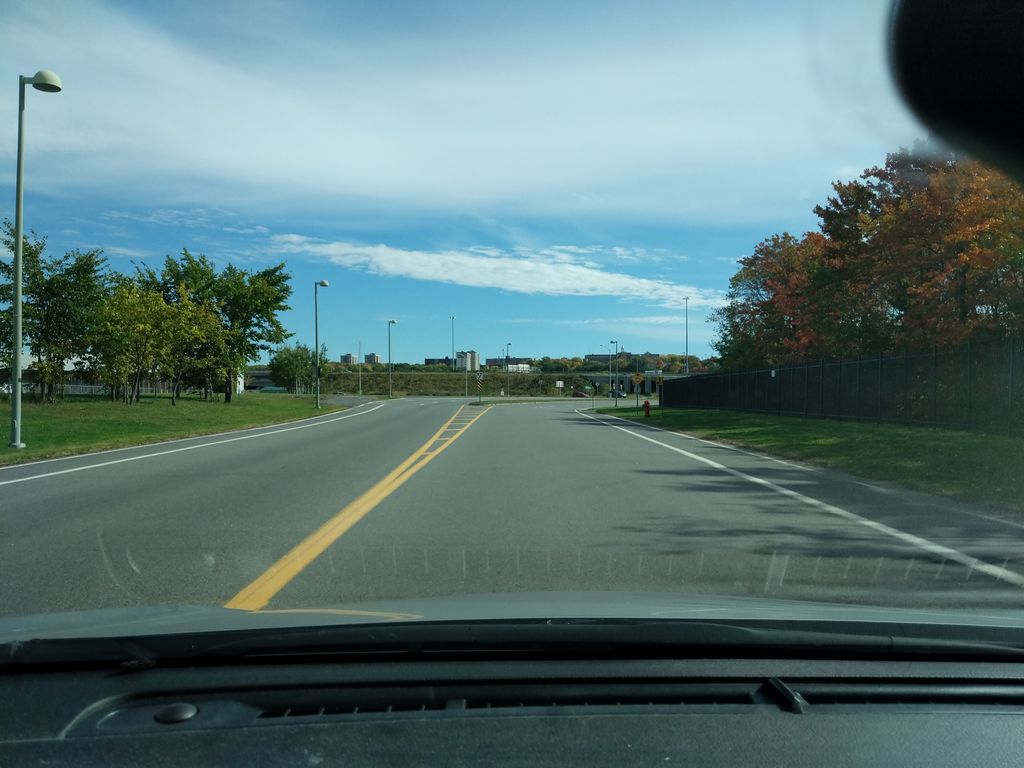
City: quebec_city